Question: I am developing an app which has feature that resizing and rotating the imageview by dragging its bottom right corner button.
I saw one app which has feature that if we drag the bottom right corner button diagonally imageview size had resized or else if we drag the button left or right side direction imageview had rotated as per direction. I wish to implement this feature in my app
I am struggling to implement single finger rotation as well as resizing the imageview.
I could successfully implement resizing the imageview by dragging its bottom right corner button. But I do not have enough knowledge to add rotation to the image view
Please guide me in right way.
I have added the code below for resizing the image view by dragging its right corner.
'''
- (void)touchesBegan:(NSSet *)touches withEvent:(UIEvent *)event{
UITouch *touch = [[event allTouches] anyObject];
touchStart = [[touches anyObject] locationInView:imageView];
isResizingLR = (containerVw.bounds.size.width - touchStart.x < kResizeThumbSize && containerVw.bounds.size.height - touchStart.y < kResizeThumbSize);
}
- (void)touchesMoved:(NSSet *)touches withEvent:(UIEvent *)event{
CGPoint touchPoint = [[touches anyObject] locationInView:imageView];
CGPoint previous=[[touches anyObject]previousLocationInView:imageView];
UITouch *touch = [[event allTouches] anyObject];
float deltaWidth = touchPoint.x-previous.x;
float deltaHeight = touchPoint.y-previous.y;
if (isResizingLR) {
containerVw.frame = CGRectMake(containerVw.frame.origin.x, containerVw.frame.origin.y,touchPoint.x + deltaWidth, touchPoint.y + deltaWidth);
imageView.frame = CGRectMake(imageView.frame.origin.x, imageView.frame.origin.y,touchPoint.x + deltaWidth, touchPoint.y + deltaWidth);
dragIm.frame = CGRectMake(containerVw.frame.size.width-10, containerVw.frame.size.height-10,20,20);
if (!isResizingLR) {
containerVw.center = CGPointMake(containerVw.center.x + touchPoint.x touchStart.x,containerVw.center.y + touchPoint.y - touchStart.y);
}
}
'''

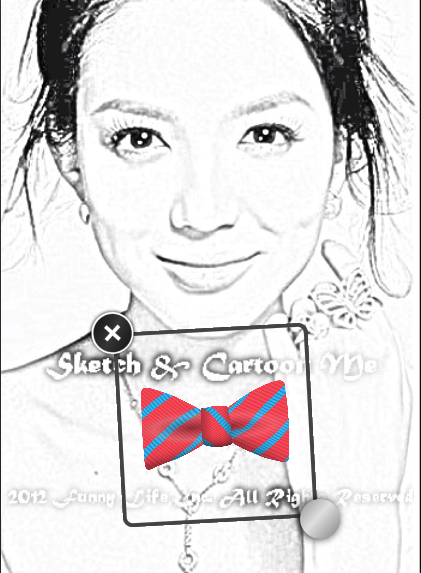
Answer: I had hitted the same obstacle as yours, so I developed my own modules <URL>. It would be nice reference.
First of all, be sure your view's autoresizingMask should be flexible.
'''
autoresizingMask = UIViewAutoresizingFlexibleWidth | UIViewAutoresizingFlexibleHeight
'''
otherwise resizing wouldn't work properly.
Second, I recommends you to use "CGAffineTransformMakeRotation" and "atan2" functions to solve the rotation problem, like this:
'''
float ang = atan2([recognizer locationInView:self.superview].y - self.center.y,
[recognizer locationInView:self.superview].x - self.center.x);
float angleDiff = deltaAngle - ang;
self.transform = CGAffineTransformMakeRotation(-angleDiff);
'''
Third, be sure to use relative coordinate, like this:
'''
self.transform = CGAffineTransformMakeRotation(-angleDiff);
'''